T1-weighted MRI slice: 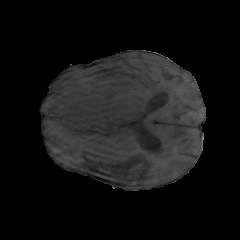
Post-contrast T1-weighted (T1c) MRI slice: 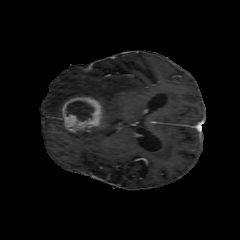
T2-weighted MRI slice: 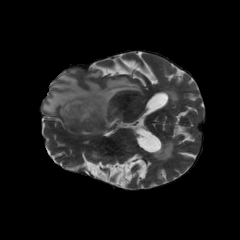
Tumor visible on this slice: yes